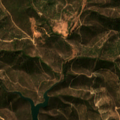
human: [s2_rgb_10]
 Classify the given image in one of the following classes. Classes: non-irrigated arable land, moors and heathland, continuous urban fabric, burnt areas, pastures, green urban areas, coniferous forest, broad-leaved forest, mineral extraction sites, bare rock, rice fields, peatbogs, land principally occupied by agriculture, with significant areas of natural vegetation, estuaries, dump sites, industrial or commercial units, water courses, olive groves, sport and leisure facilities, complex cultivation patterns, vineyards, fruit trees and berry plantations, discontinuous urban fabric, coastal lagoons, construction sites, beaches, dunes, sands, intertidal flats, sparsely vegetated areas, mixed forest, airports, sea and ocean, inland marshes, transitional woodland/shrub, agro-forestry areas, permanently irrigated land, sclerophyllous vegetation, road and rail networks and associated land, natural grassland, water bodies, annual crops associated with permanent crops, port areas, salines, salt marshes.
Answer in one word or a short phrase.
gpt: sclerophyllous vegetation, transitional woodland/shrub, water bodies